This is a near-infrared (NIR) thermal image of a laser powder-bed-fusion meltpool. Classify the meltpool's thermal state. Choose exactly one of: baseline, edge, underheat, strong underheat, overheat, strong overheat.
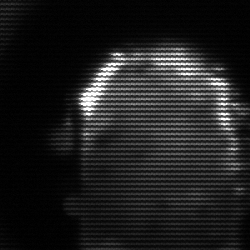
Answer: baseline